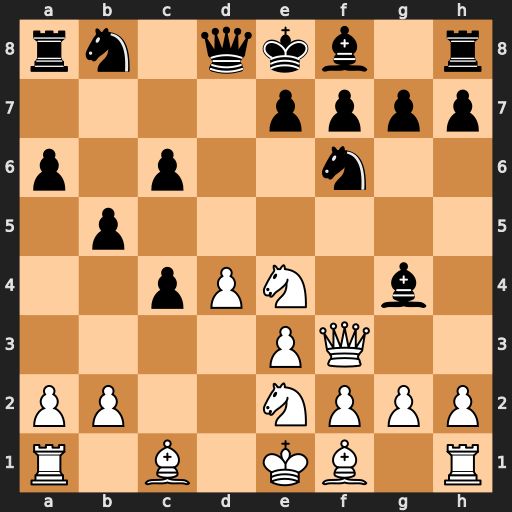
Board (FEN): rn1qkb1r/4pppp/p1p2n2/1p6/2pPN1b1/4PQ2/PP2NPPP/R1B1KB1R
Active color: w
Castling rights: KQkq
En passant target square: -
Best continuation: Nxf6+ exf6 Qxg4